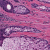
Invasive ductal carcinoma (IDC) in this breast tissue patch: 0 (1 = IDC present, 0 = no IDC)